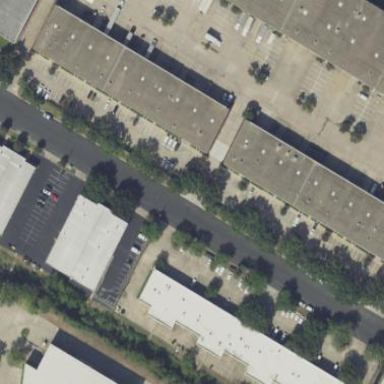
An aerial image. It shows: Commercial building.